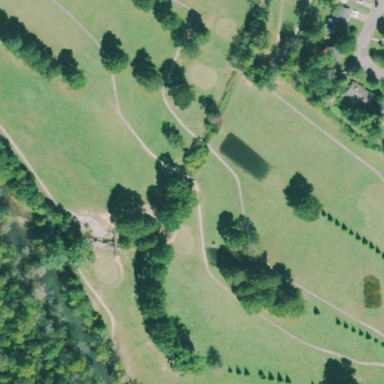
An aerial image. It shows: Golf rough area.